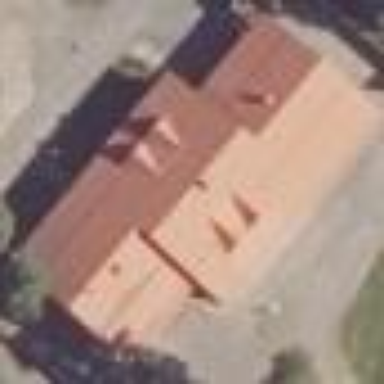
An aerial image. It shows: Fitness center building.